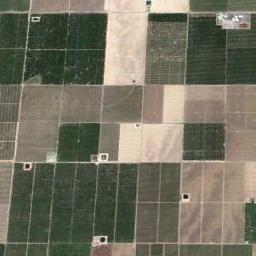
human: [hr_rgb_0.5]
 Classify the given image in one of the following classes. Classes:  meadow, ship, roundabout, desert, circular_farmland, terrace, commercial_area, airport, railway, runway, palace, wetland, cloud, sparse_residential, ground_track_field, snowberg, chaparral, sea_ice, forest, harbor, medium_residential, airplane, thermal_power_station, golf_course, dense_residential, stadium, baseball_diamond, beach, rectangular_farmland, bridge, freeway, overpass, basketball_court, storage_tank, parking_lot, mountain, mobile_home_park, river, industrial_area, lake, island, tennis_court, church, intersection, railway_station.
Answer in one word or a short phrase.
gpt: rectangular_farmland